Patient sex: M
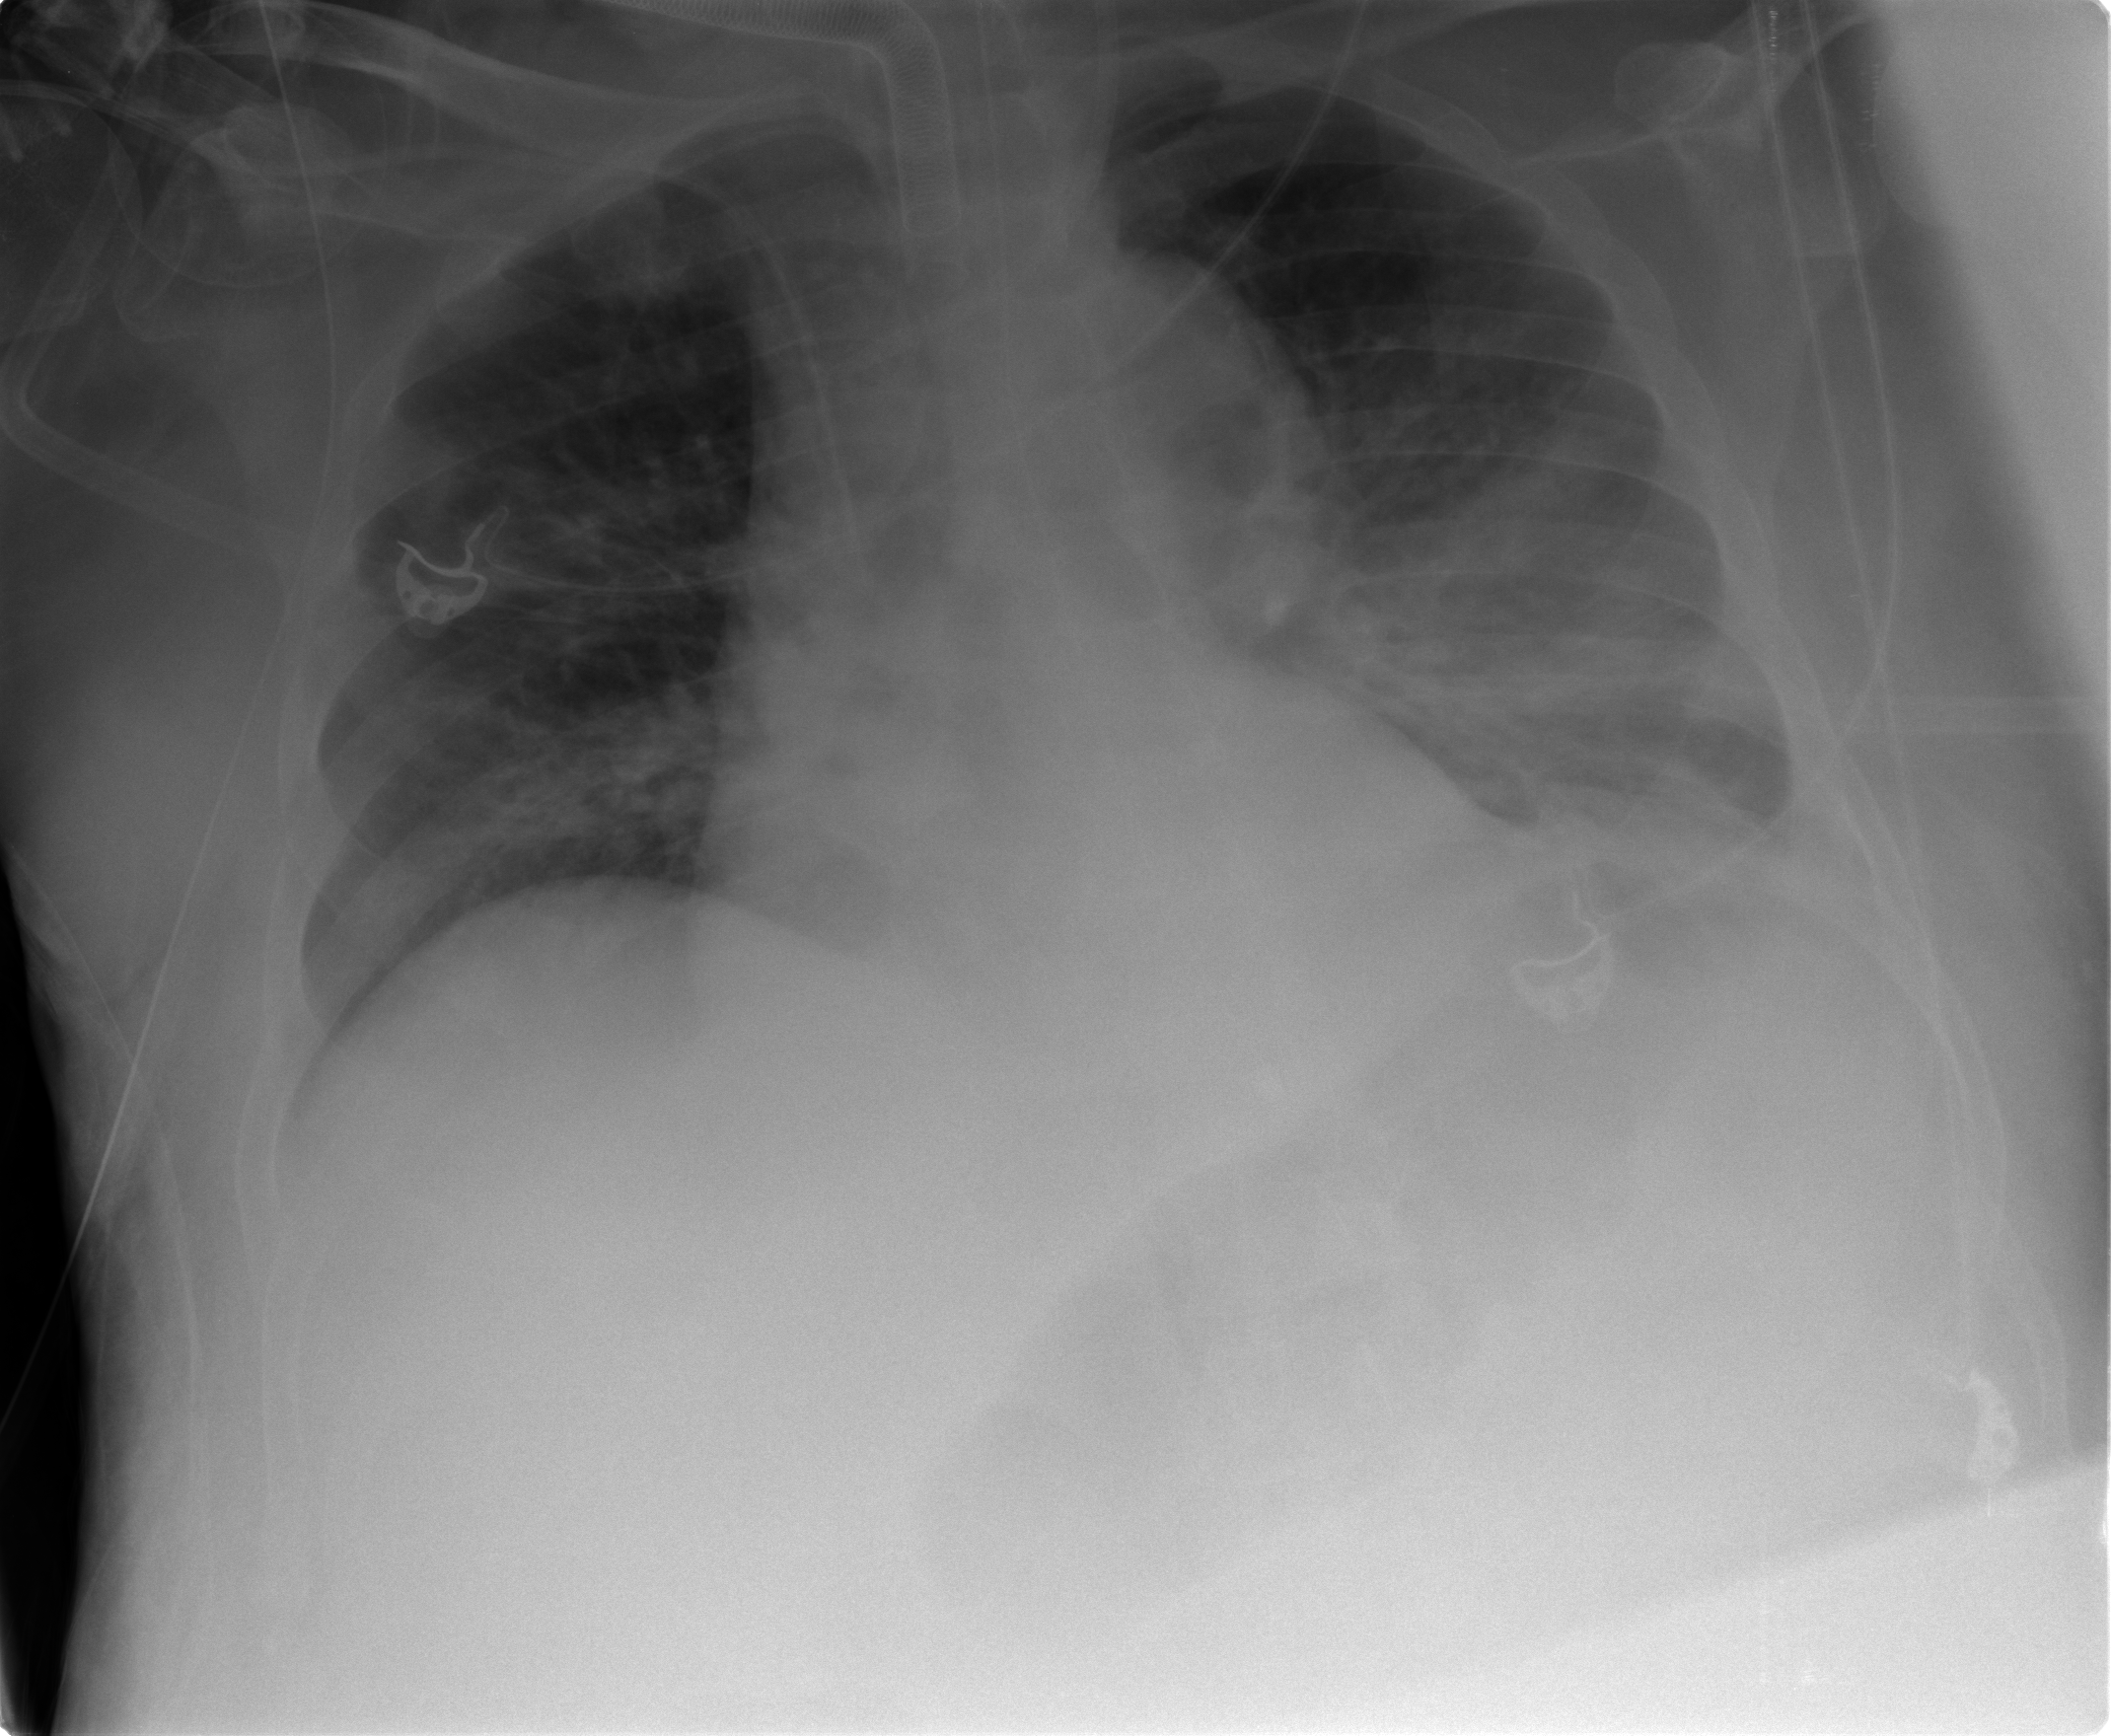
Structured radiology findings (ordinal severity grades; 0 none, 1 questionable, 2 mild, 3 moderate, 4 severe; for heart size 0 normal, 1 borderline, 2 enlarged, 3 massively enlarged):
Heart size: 0
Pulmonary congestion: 2
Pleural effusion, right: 0
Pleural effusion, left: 2
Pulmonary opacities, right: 2
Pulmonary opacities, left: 3
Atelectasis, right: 2
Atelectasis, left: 3